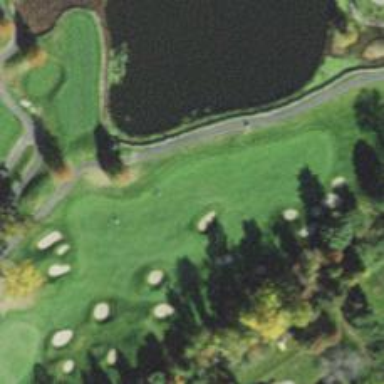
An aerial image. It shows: View of golf hole.